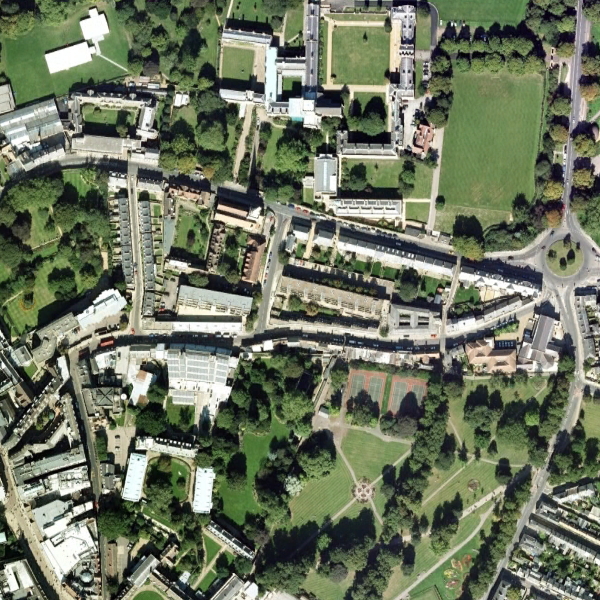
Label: School